Aerial crown-view tile of a tropical tree (Barro Colorado Island, Panama), acquired 20240813:
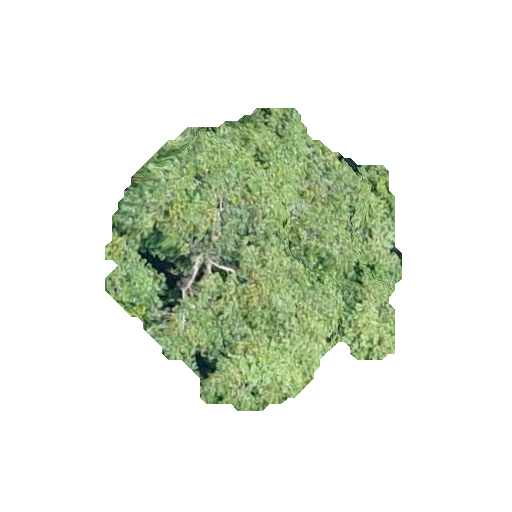
Species: Chrysophyllum cainito
GBIF accepted scientific name: Chrysophyllum cainito
Crown area: 96.18 m²